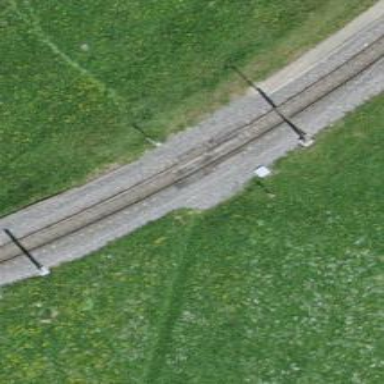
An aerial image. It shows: Uncontrolled level crossing on the railway.